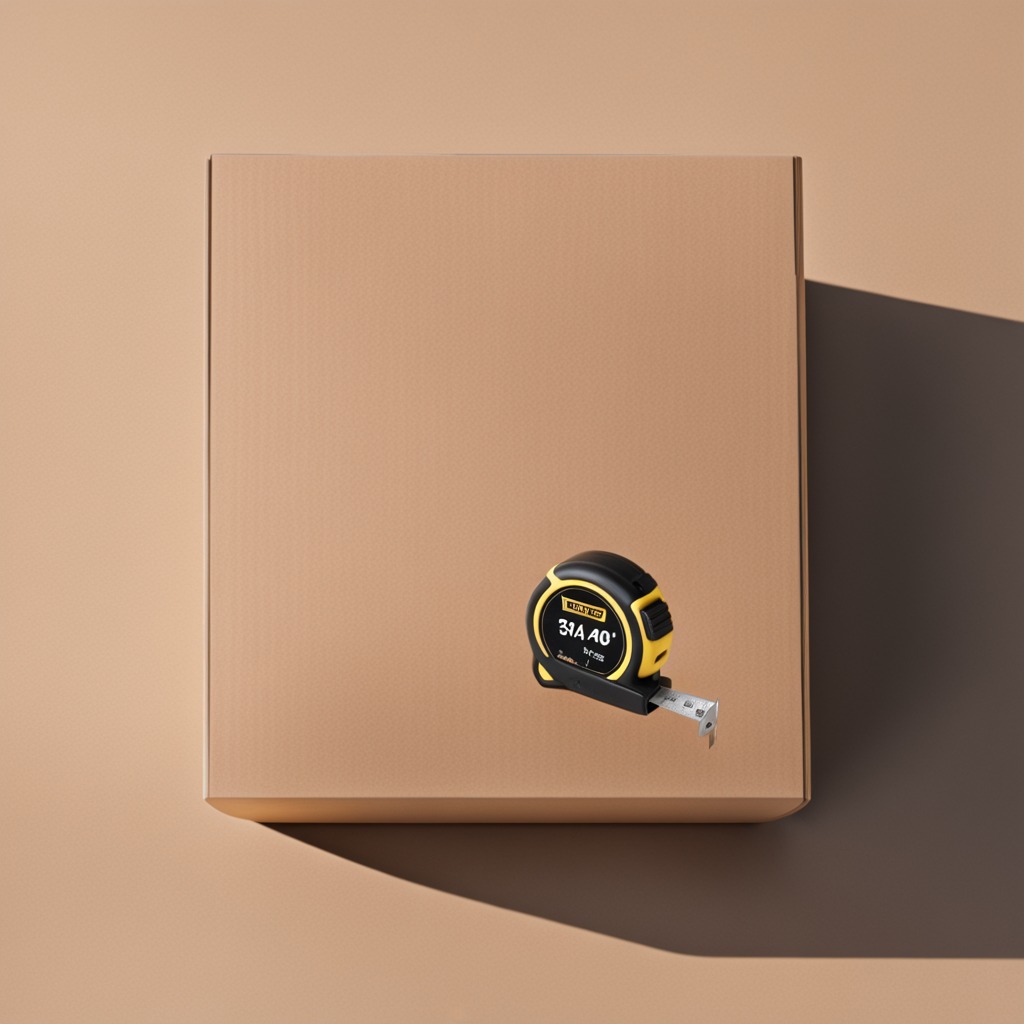
A measuring tape is lying on the cardboard box surface in an outdoor workshop during daytime bright natural light soft shadows slightly creased but